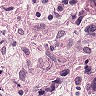
Metastatic tissue present: yes